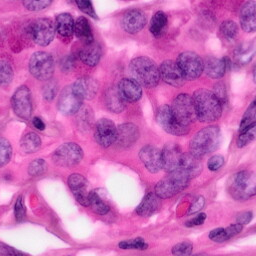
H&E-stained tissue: Pancreatic